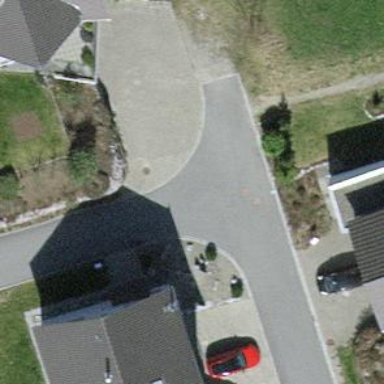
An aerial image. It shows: Residential road without sidewalk.